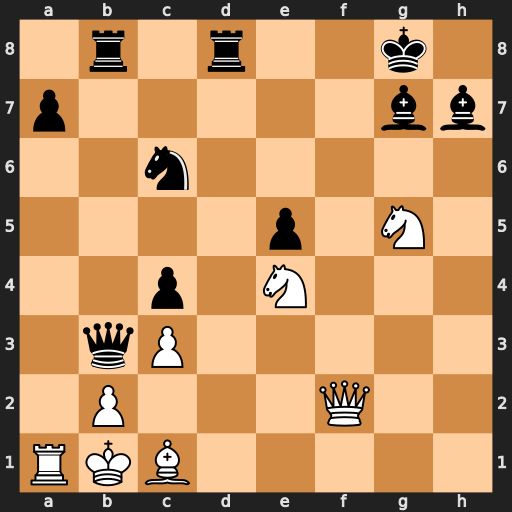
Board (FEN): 1r1r2k1/p5bb/2n5/4p1N1/2p1N3/1qP5/1P3Q2/RKB5
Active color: w
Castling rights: -
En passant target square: -
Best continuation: Qf7+ Kh8 Qh5 Bh6 Qxh6